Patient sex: M
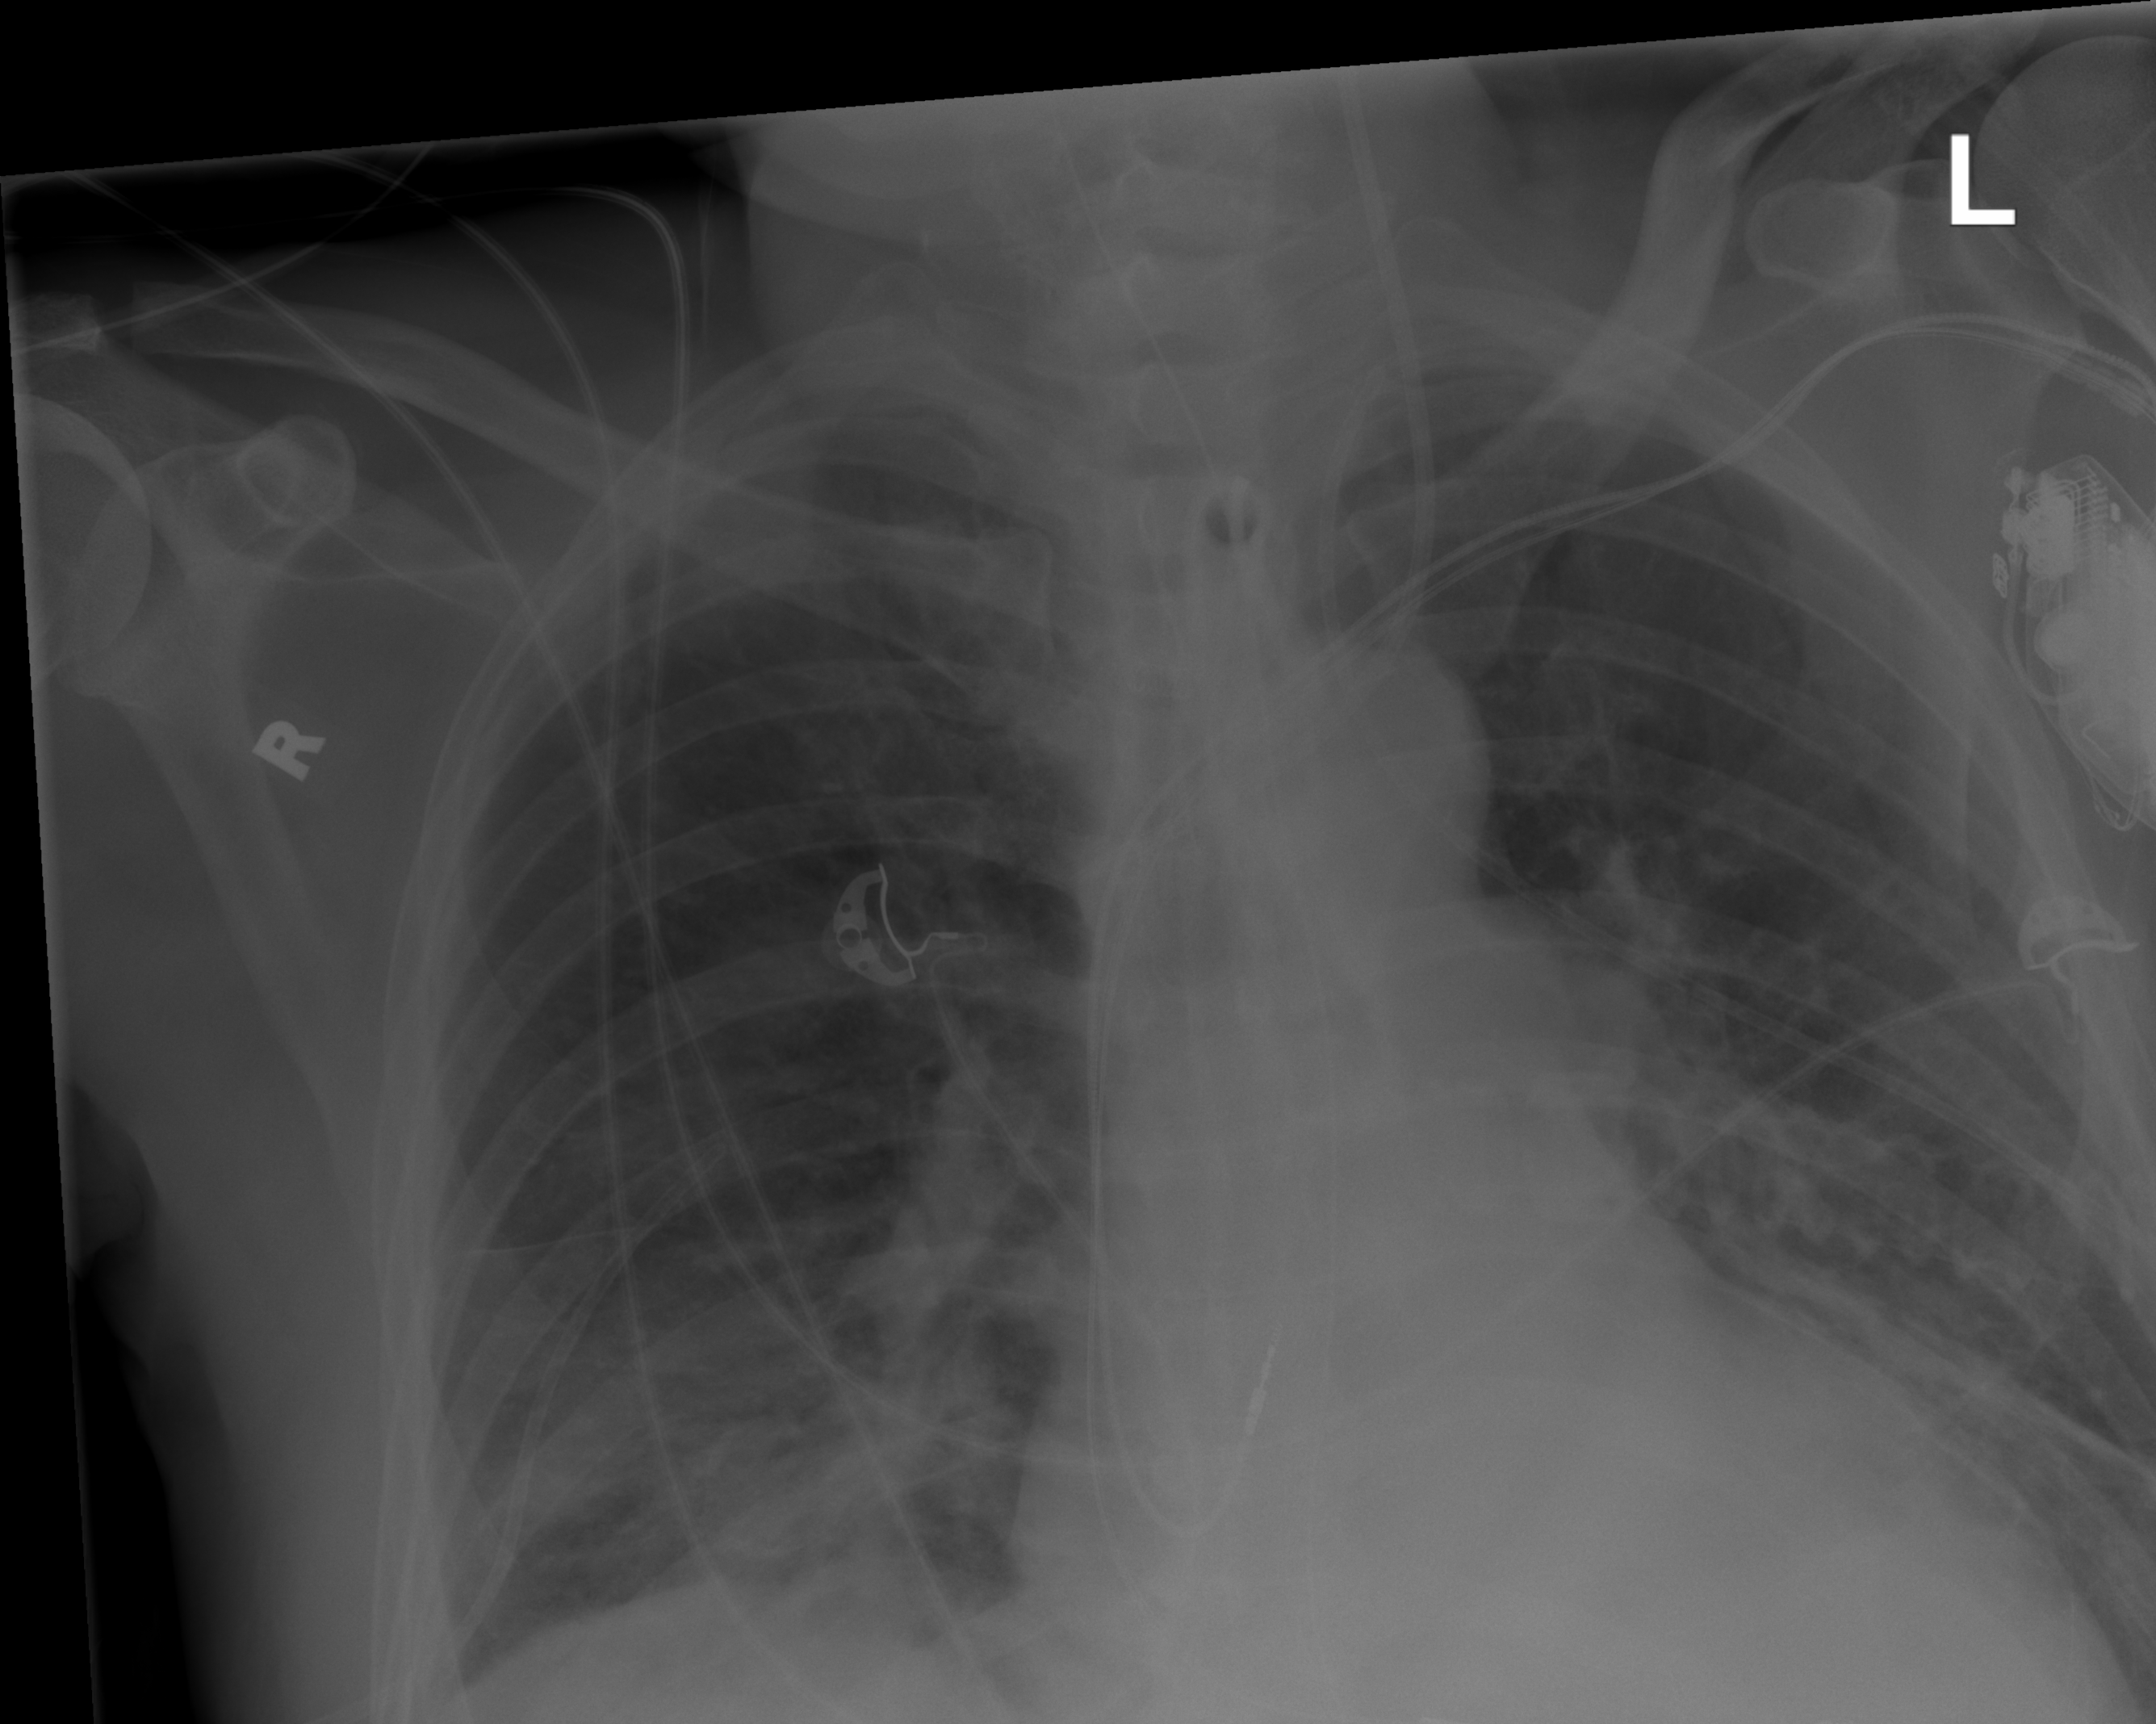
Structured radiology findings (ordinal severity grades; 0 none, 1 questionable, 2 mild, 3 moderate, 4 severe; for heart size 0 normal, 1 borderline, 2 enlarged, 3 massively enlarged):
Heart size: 2
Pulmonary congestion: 0
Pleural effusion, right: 2
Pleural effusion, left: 2
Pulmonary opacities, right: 2
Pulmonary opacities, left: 2
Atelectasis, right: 3
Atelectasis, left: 3